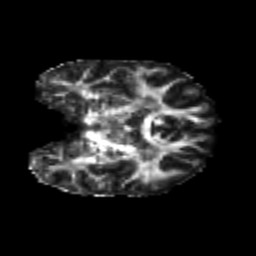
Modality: FA
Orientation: coronal
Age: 22
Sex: male
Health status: healthy
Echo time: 0.074 s